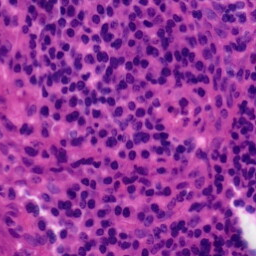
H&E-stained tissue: Tonsil